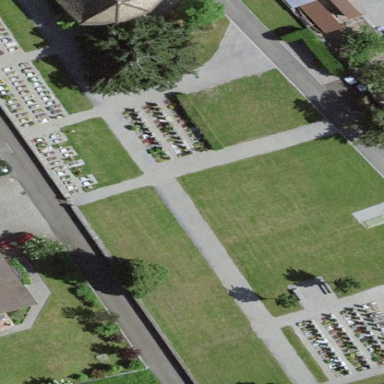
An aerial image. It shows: Grave yard.